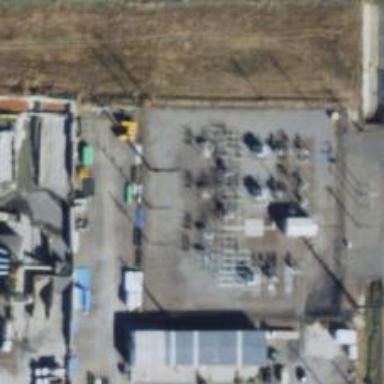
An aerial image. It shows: Switchgear related to power.